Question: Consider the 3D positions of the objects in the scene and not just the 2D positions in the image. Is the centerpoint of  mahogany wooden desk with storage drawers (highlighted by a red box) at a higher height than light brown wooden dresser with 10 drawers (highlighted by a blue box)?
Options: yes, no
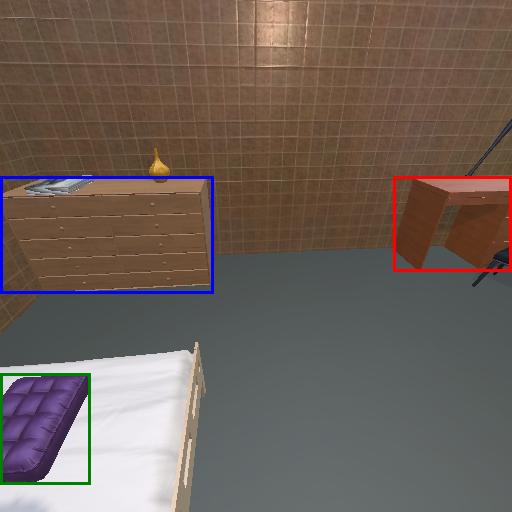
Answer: yes